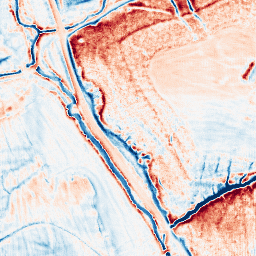
Category: classical
Decomposition family: uniform
Decomposition parameters: size: 10
Upsampling method: fft_zeropad
Upsampling parameters: scale: 8
Upsampling scale: 8